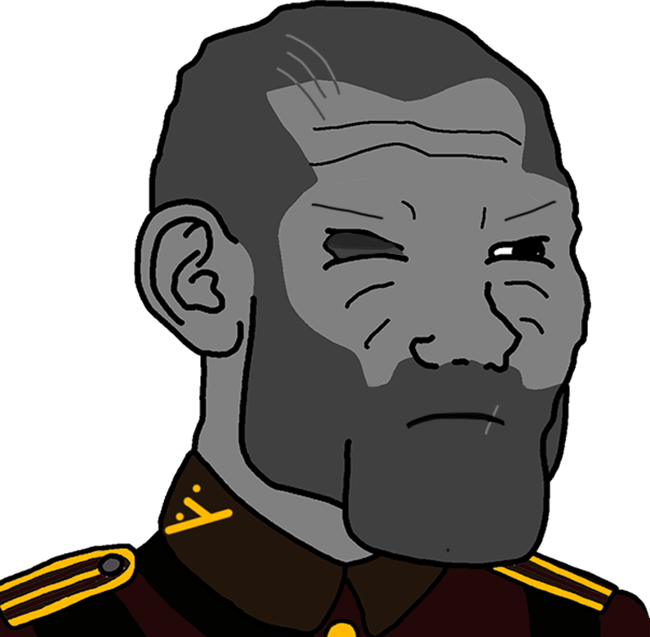
Label: 5_Grey_Chad